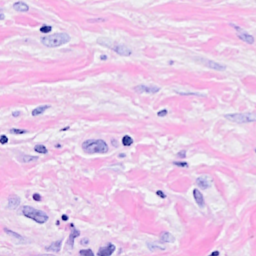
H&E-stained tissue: Breast